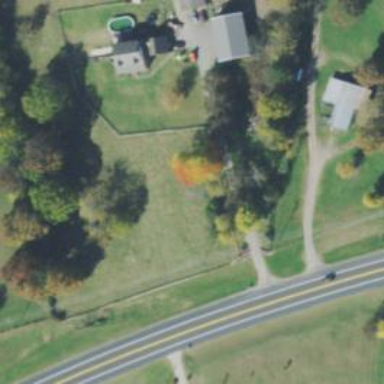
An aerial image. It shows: Driveway.